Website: bh-photo
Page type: payment
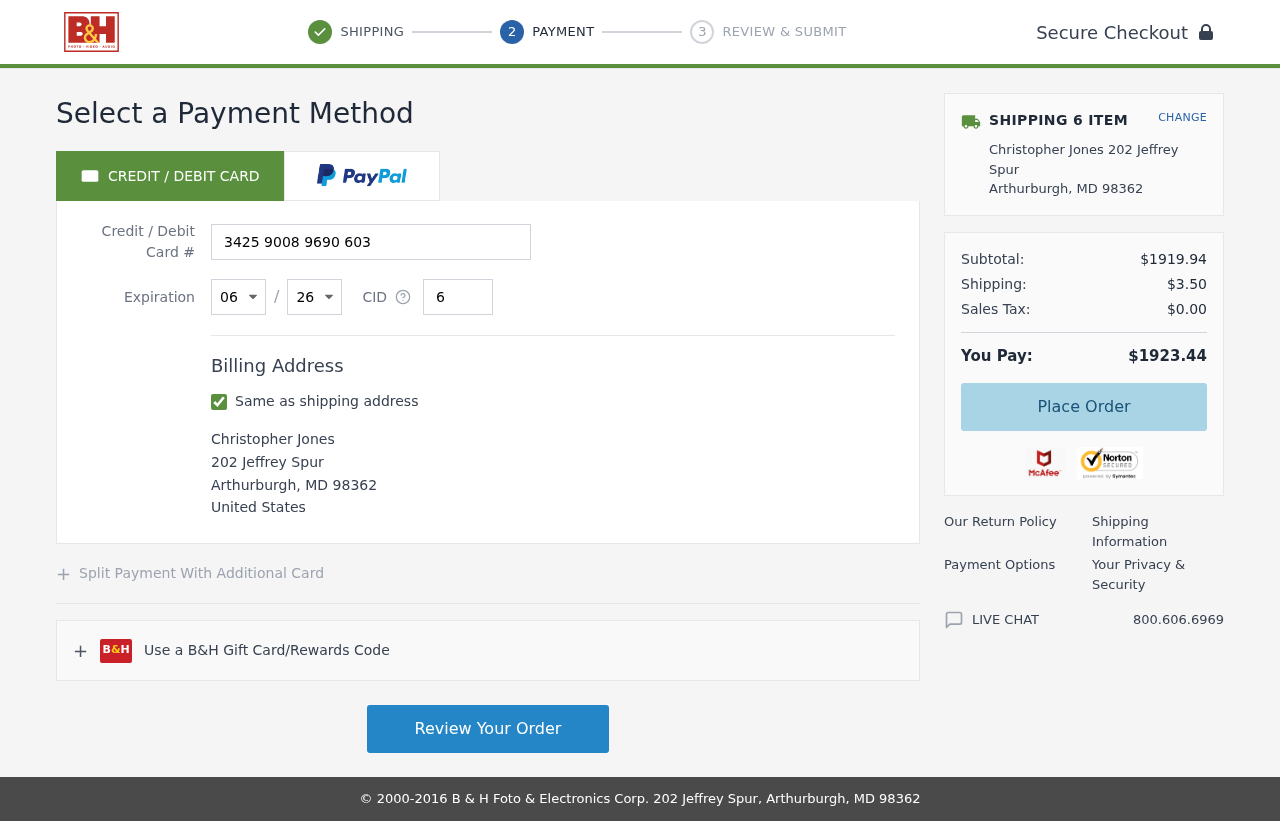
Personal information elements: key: PII_CARD_CVV
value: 6058
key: PII_CARD_EXPIRY_MONTH
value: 06
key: PII_CARD_EXPIRY_YEAR
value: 26
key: PII_CARD_NUMBER
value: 3425 9008 9690 603
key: PII_CITY
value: Arthurburgh
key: PII_COUNTRY
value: United States
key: PII_FULLNAME
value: Christopher Jones
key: PII_POSTCODE
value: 98362
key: PII_STATE_ABBR
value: MD
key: PII_STREET
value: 202 Jeffrey Spur
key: PII_FULLNAME2
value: Christopher Jones
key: PII_CITY2
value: Arthurburgh
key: PII_STATE_ABBR2
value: MD
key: PII_POSTCODE_FULL
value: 98362
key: PII_POSTCODE_NUMERIC
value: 98362
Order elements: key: ORDER_NUM_ITEMS
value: SHIPPING 6 ITEM
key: ORDER_SUBTOTAL
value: $1919.94
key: ORDER_SHIPPING_COST
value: $3.50
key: ORDER_TAX
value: $0.00
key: ORDER_TOTAL
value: $1923.44